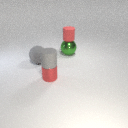
large green metal sphere to the right of large gray rubber sphere